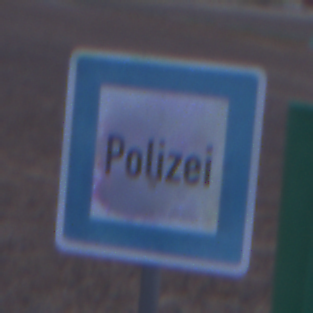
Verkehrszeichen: Polizei
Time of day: SunriseSunset
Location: Outdoor (Urban)
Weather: Overcast
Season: NotSpecified
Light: Natural